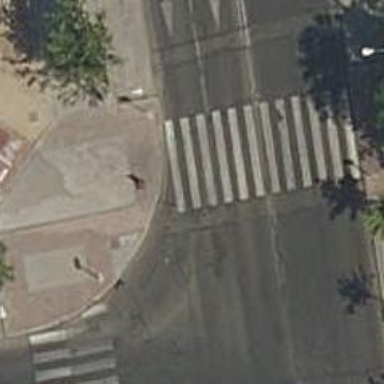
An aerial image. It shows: Marked road crossing with visible crossing markings.